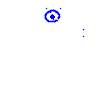
Particle: kaon